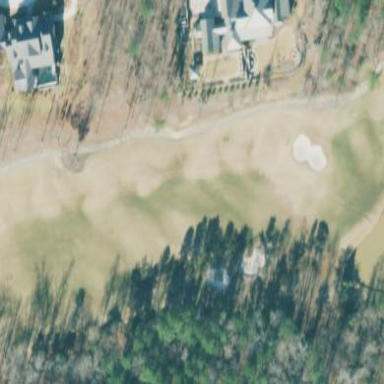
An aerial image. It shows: Area of rough grass used for golf.